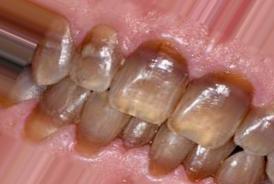
Condition: Tooth Discoloration